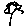
Label: flower